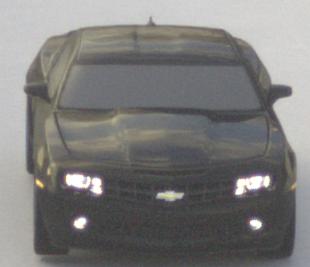
Make: Chevrolet
Model: Camaro Cabriolet 6.2 V8
Detailed model: Camaro (V) Coupé
Model produced from: 2011/09
Model produced until: 2014/02
Doors: 2
Color: black
Road condition: dry road
Daytime: morning or afternoon
Contrast: medium contrast